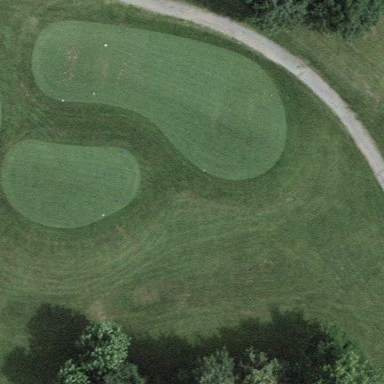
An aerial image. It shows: Golf tee on grassy land.